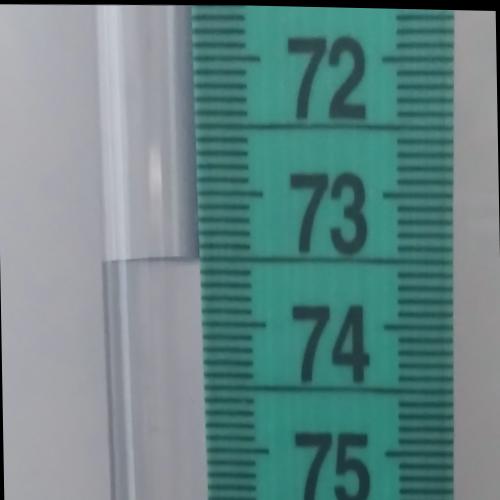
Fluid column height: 73.5 cm